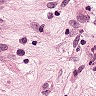
Metastatic tissue present: yes